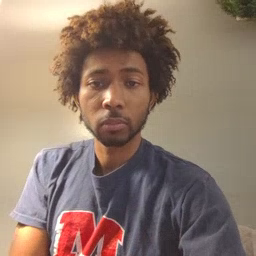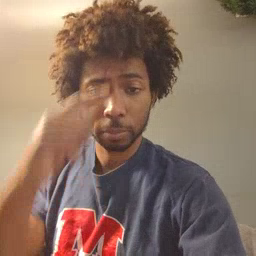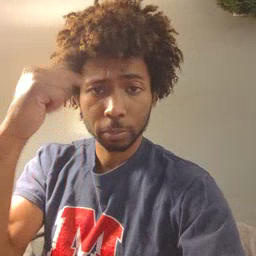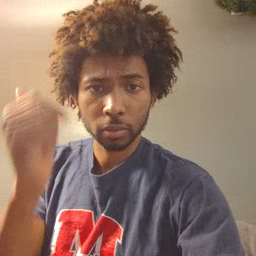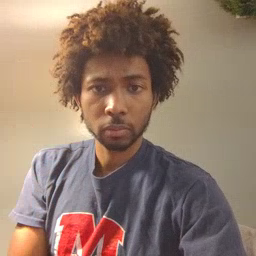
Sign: because